Field crop: maize
Growth stage: 2
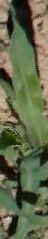
Species: maize